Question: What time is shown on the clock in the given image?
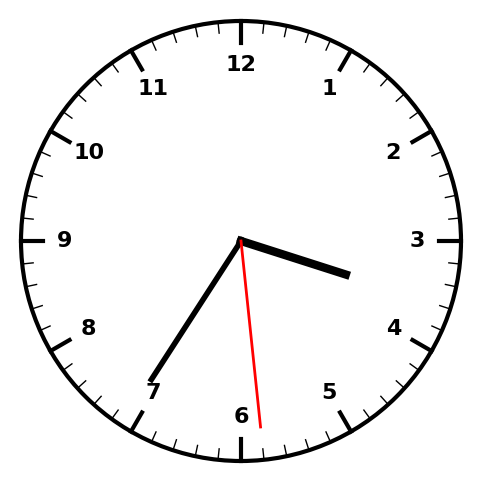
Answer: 03:35:29